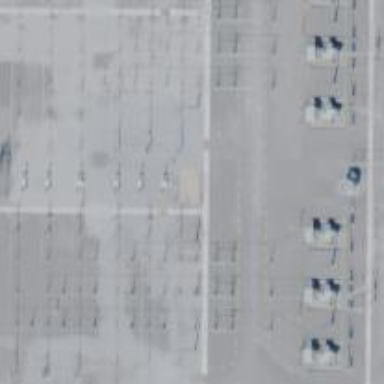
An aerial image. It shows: Switch for power supply.